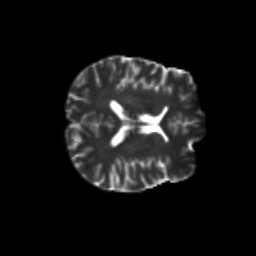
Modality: T2w
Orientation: axial
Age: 31
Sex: male
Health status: healthy
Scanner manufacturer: siemens
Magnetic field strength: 3 T
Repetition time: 8.6 s
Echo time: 0.095 s